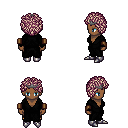
a pixel art fantasy rpg character, female body template, human, dark skin, gray robe, gold greaves, white blonde curly afro hairstyle, iron tiara, leather bracers, metal boots, four views (front, back, left, right), 2x2 character sprite sheet, small pixel art, hard edges, no anti-aliasing